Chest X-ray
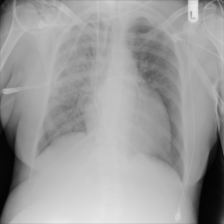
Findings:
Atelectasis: negative
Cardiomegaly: negative
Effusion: negative
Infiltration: positive
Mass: negative
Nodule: negative
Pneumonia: negative
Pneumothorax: negative
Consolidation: negative
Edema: negative
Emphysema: negative
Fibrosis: negative
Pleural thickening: negative
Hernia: negative